Interaction volume radius: 10 \u00c5
Interaction volume height: 45 \u00c5
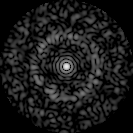
Disorder parameter: 0.8404